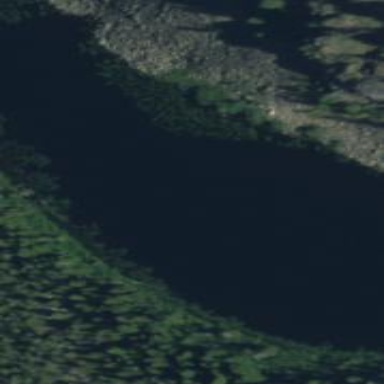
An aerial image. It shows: Lake with natural water.